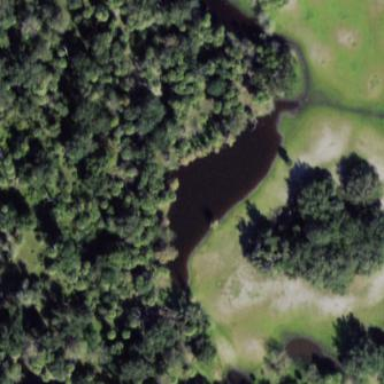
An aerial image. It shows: Marsh wetland.